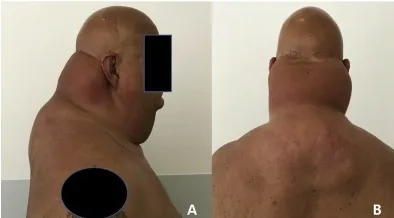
A-C-D show a lateral view of the patient affected by lipodystrophy with particular accumulation of adipose tissue in the region of the neck and trunk. Fig. 2B shows a posterior view.
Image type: medical_photograph (other_medical_photograph)